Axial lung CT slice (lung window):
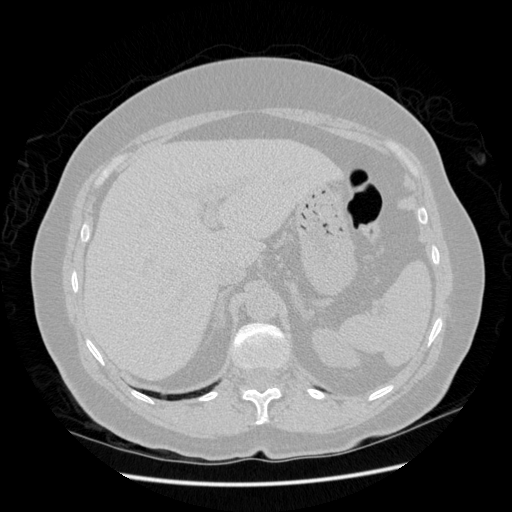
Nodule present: no